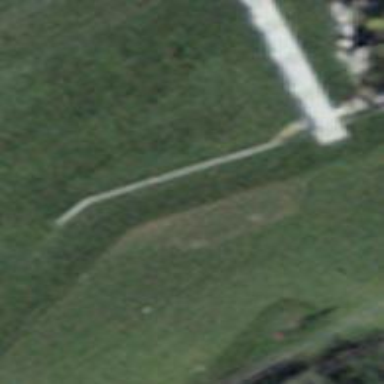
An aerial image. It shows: Golf tee on grassy land.